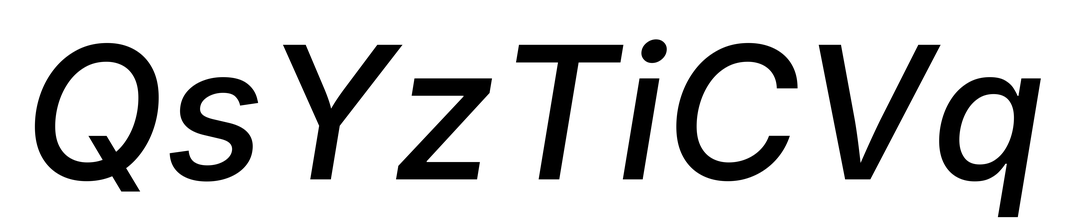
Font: Inter-Italic_Medium_Italic